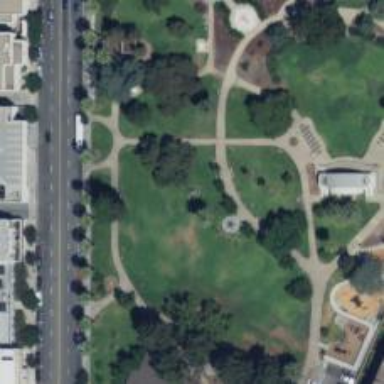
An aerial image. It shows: Memorial site with historic significance.